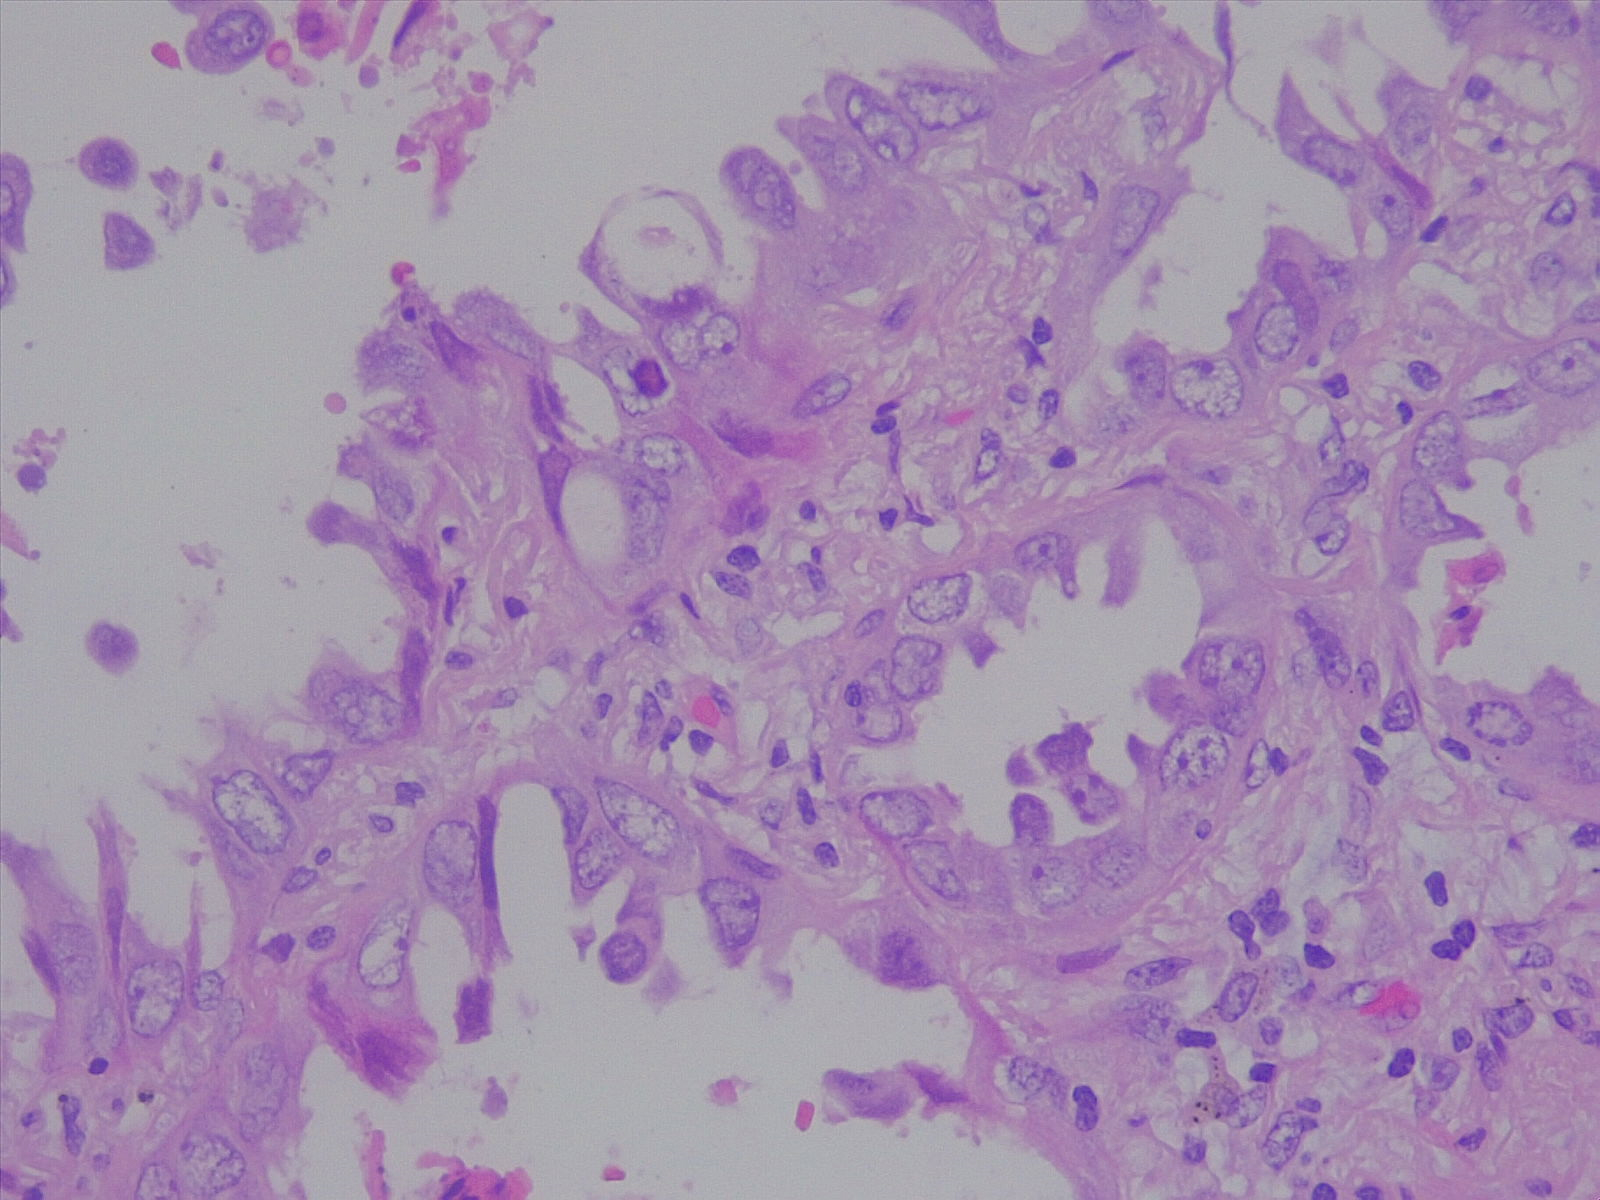
Label: lung adenocarcinoma, well differentiated